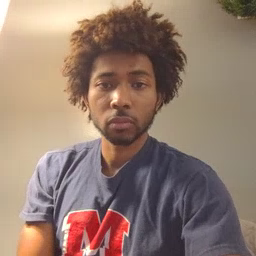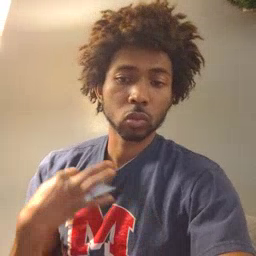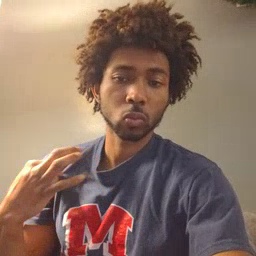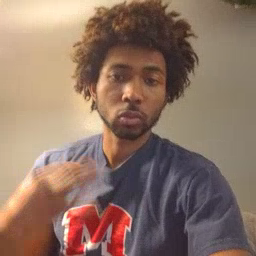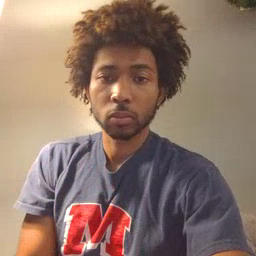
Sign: shirt